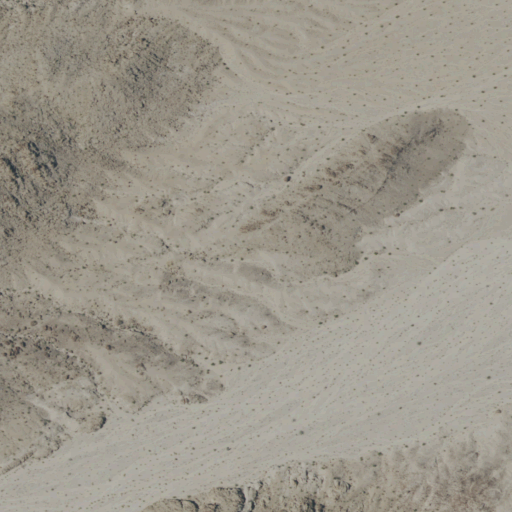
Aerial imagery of valley in California named Through Canyon containing shrub and barren land